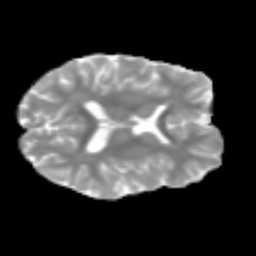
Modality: MD
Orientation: axial
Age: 20
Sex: female
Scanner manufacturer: siemens
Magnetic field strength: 3 T
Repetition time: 2.3 s
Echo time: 0.085 s